Question: I am looking to remove outliers before I apply a model. I am using a Loess curve to delimit the trend line and have set outlier limits. I would like to remove the rows that are outside the defined limits. Besides doing this with a custom function that takes each point one at a time and checks the local Loess slope etc... is there an easier way?

'''
# Code generating image above
scatter.smooth( idam$T_d, idam$T_x10d)
loessline <- loess.smooth( idam$T_d, idam$T_x10d)
lines(loessline$x, loessline$y, lwd=3)
lines(loessline$x, loessline$y*1.2, lwd=3, col='red')
lines(loessline$x, loessline$y/1.2, lwd=3, col='red')
'''
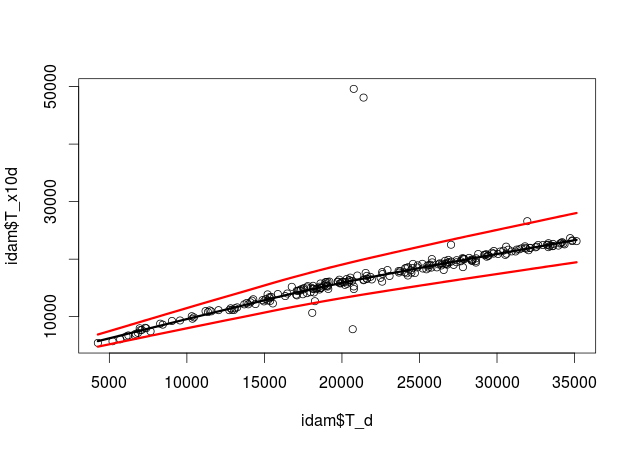
Answer: Detecting outliers could be done with help of <URL>.
This function has three important inputs:
- - -
Evaluating eps can be done with help of knndist(...) and knndistplot(...) functions:
- -
Next you have just to use dbscan(yourdata, eps, k) for getting a dbscan object with following components:
- - -
Please note the following limitations on dbscan:
- -
knowing this limitations, dbscan package offers two alternative methods : LOF and OPTICS (an extension of DBSCAN)
## Edit on 25 Jabuary 2016
Following @rawr answer, I'm giving an example based on 'mtcars' dataset to show how to use 'dbscan' for identifying outliers. Please note that my example will use the excellent 'data.table' package instead of the classical 'data.frame'.
First, I start to replicate rawr's approach for illustrating the use of data.table
'''
require(data.table)
require(ggplot2)
require(dbscan)
data(mtcars)
dt_mtcars <- as.data.table(mtcars)
# based on rawr's approach
plot(wt~mpg, data=dt_mtcars)
lo <- loess.smooth(dt_mtcars[,mpg], dt_mtcars[,wt])
lines(lo$x,lo$y, lwd=3)
lines(lo$x,lo$y * 1.2, lwd=3 , col=2 )
lines(lo$x,lo$y / 1.2, lwd=3 , col=2 )
'''
<URL>
Thereby, we can assess that we get the same results independently of underlying support.
Second, the following code illustrate the DBSCAN approach which starts with determining 'eps' and 'k', the necessary number of points to identifying a cluster:
'''
res_knn = kNNdist( dt_mtcars[, .(wt, mpg)] , k = 10)
dim_knn = dim(res_knn)
x_knn = seq(1, dim_knn[1])
ggplot() +
geom_line( aes( x = x_knn , y = sort(res_knn[, 1]) , col = 1 ) ) +
geom_line( aes( x = x_knn , y = sort(res_knn[, 2]) , col = 2 ) ) +
geom_line( aes( x = x_knn , y = sort(res_knn[, 3]) , col = 3 ) ) +
geom_line( aes( x = x_knn , y = sort(res_knn[, 4]) , col = 4 ) ) +
geom_line( aes( x = x_knn , y = sort(res_knn[, 5]) , col = 5 ) ) +
geom_line( aes( x = x_knn , y = sort(res_knn[, 6]) , col = 6 ) ) +
geom_line( aes( x = x_knn , y = sort(res_knn[, 7]) , col = 7 ) ) +
geom_line( aes( x = x_knn , y = sort(res_knn[, 8]) , col = 8 ) ) +
geom_line( aes( x = x_knn , y = sort(res_knn[, 9]) , col = 9 ) ) +
geom_line( aes( x = x_knn , y = sort(res_knn[, 10]) , col = 10 ) ) +
xlab('sorted results') +
ylab('kNN distance')
'''
The results are plotted in following graphic:
<URL>
It shows that the calculated kNN distance is sensitive to the factor 'k' however the accurate 'eps' value for segregating outliers is located in the knee part of the curves ==> suitable 'eps' is located between 2 and 4.
This is a visual assessment which could be automatized with appropriate search algorithms (for instance, <URL>.
Regarding 'k', a tradeoff must be defined, knowing the lower k is, the less stringent results are.
In next part, we will parametrize dbscan with 'eps = 3' (based on visual estimation) and 'k = 4' for having slight stringent results. We will plot these results with help of rawr's code:
'''
eps = 3
k = 4
res_dbscan = dbscan( dt_mtcars[, .(wt, mpg)] , eps , k )
plot(wt~mpg, data=dt_mtcars, col = res_dbscan$cluster)
lo <- loess.smooth(dt_mtcars[res_dbscan$cluster>0,mpg], dt_mtcars[res_dbscan$cluster>0,wt])
lines(lo$x,lo$y, lwd=3)
lines(lo$x,lo$y * 1.2, lwd=3 , col=2 )
lines(lo$x,lo$y / 1.2, lwd=3 , col=2 )
'''
<URL>
we got this figure where we can assess that we got different results from rawr's approach, where the points located in 'mpg = [10,13]' are considered as outliers.
These results could considered as odd comparing to rawr's solution, which works under the assumptions of having bivariate data (Y ~ X). However 'mtcars' is a multidimensional dataset where relationship between variables might be (or not) linear... To assess this point, we could scatterplot this dataset, filtered on numerical values for instance
'''
pairs(dt_mtcars[, .(mpg, disp, hp, drat, wt, qsec)])
'''
<URL>
If we focus only on the result 'wt ~ mpg', we might think it is an anti-linear relationship at first look. But with other plotted relationships, this might be not the case and finding outliers in N-Dim environment is a bit trickier. Indeed one point might be considered as outlier when projected in particular 2D comparison... but inversely if we add a new comparison dimension. Indeed we might have collinearity which could be identified and so strengthen the cluster relationship or not.
My friends, I agree it's a lot of 'if' and in order to illustrate this situation, we will proceed to a 'dbscan' analysis on numeric values of 'mtcars'.
So I will replicate the process presented earlier and let's start with the kNN distance analysis:
'''
res_knn = kNNdist( dt_mtcars[, .(mpg, disp, hp, drat, wt, qsec)] , k = 10)
dim_knn = dim(res_knn)
x_knn = seq(1, dim_knn[1])
ggplot() +
geom_line( aes( x = x_knn , y = sort(res_knn[, 1]) , col = 1 ) ) +
geom_line( aes( x = x_knn , y = sort(res_knn[, 2]) , col = 2 ) ) +
geom_line( aes( x = x_knn , y = sort(res_knn[, 3]) , col = 3 ) ) +
geom_line( aes( x = x_knn , y = sort(res_knn[, 4]) , col = 4 ) ) +
geom_line( aes( x = x_knn , y = sort(res_knn[, 5]) , col = 5 ) ) +
geom_line( aes( x = x_knn , y = sort(res_knn[, 6]) , col = 6 ) ) +
geom_line( aes( x = x_knn , y = sort(res_knn[, 7]) , col = 7 ) ) +
geom_line( aes( x = x_knn , y = sort(res_knn[, 8]) , col = 8 ) ) +
geom_line( aes( x = x_knn , y = sort(res_knn[, 9]) , col = 9 ) ) +
geom_line( aes( x = x_knn , y = sort(res_knn[, 10]) , col = 10 ) ) +
xlab('sorted results') +
ylab('kNN distance')
'''
<URL>
Comparatively to the analysis produced on 'wt ~ mpg', we can see that 'kNNdist(...)' produce far more important kNN distance (until 200 with 'k = 10' for instance). However we still have the knee part which help us to estimate a suitable 'eps' value.
In next part, we will use 'eps = 75' and 'k = 5' and
'''
# optimal eps value is between 40 (k=1) and 130 (k=10)
eps = 75
k = 5
res_dbscan = dbscan( dt_mtcars[, .(mpg, disp, hp, drat, wt, qsec)] , eps , k )
pairs(dt_mtcars[, .(mpg, disp, hp, drat, wt, qsec)] , col = res_dbscan$cluster+2L)
'''
<URL>
Thereby the scatterplot of this analysis highlights that identifying outliers could be tricky in N-Dim environment, due to complex relationships between variables. But please note that in most of cases, the outliers are located in a corner part of the 2D projection, which strengthen the results obtained with 'wt ~ mpg'